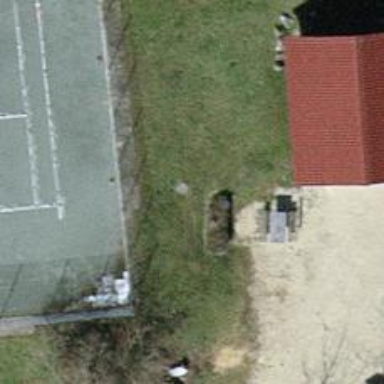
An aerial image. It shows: Picnic table located in leisure land area.